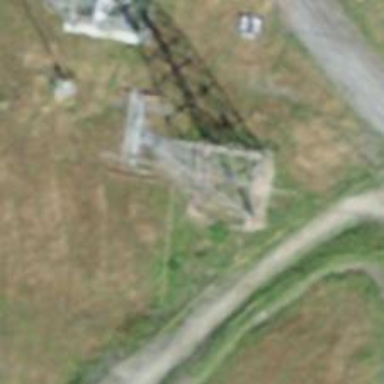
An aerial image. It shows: Pylon for aerialway.